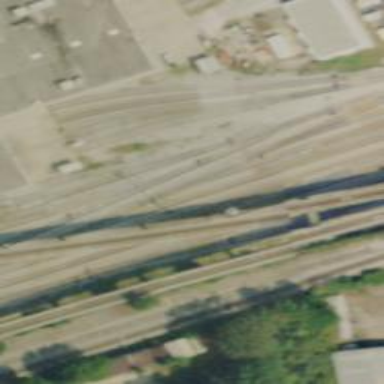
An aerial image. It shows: Electrified rail in service yard.